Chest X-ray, AP view. Patient: 45 years old, sex F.
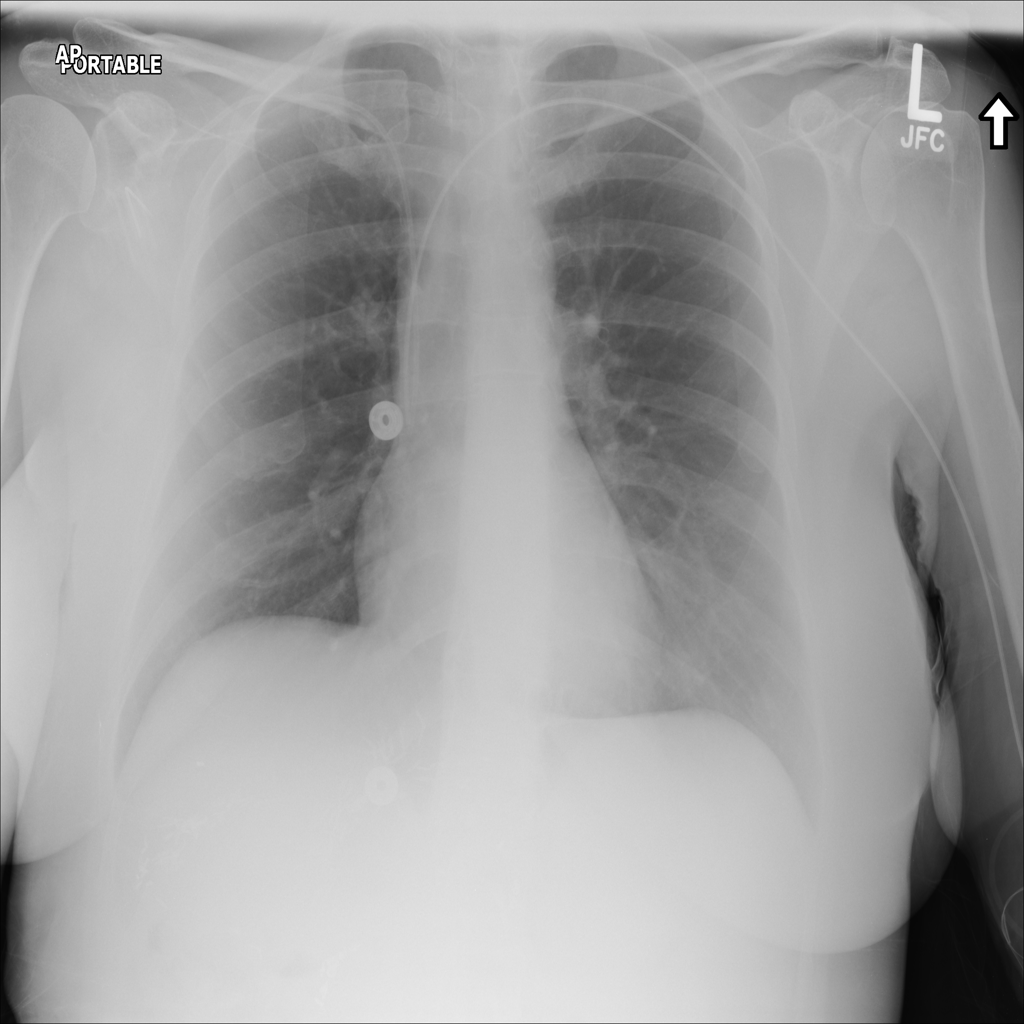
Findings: No Finding